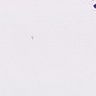
Metastatic tissue present: no